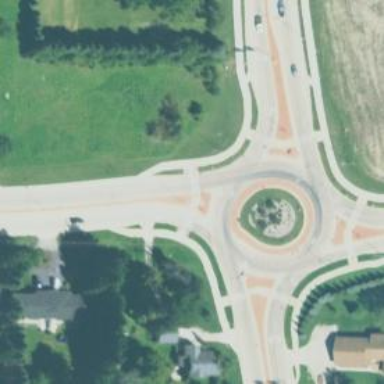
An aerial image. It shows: Path on traffic island.